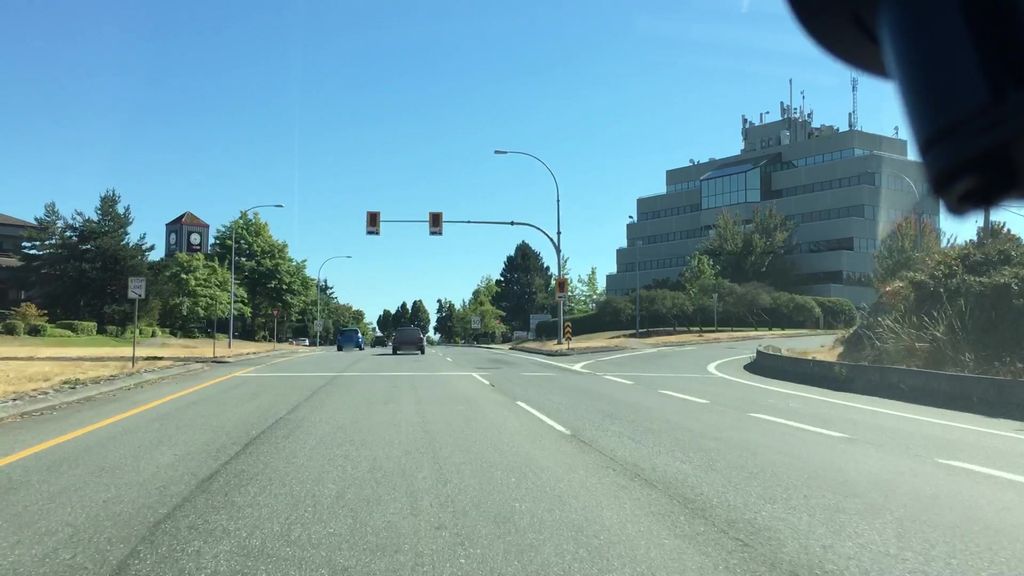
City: victoria